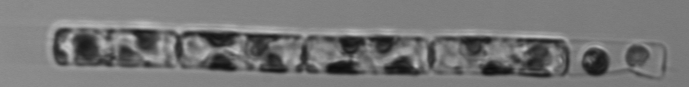
Label: Guinardia_delicatula_TAG_internal_parasite